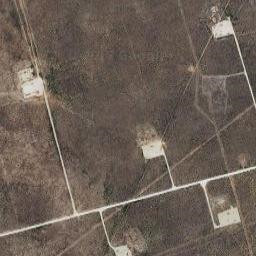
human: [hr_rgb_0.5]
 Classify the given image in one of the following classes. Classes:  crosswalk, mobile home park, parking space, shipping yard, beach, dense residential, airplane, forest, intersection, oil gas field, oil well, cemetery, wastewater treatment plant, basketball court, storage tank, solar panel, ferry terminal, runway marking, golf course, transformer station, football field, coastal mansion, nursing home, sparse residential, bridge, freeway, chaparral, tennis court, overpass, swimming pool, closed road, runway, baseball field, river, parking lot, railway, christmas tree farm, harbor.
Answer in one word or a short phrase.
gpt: oil gas field